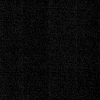
Atmospheric dust classification: dusty